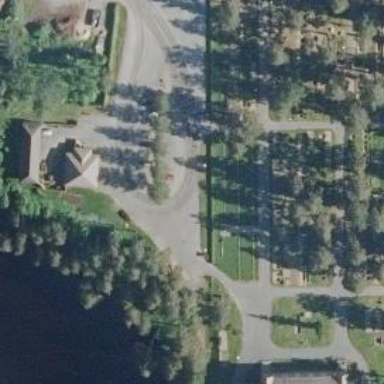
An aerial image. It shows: Historical site featuring war memorial.